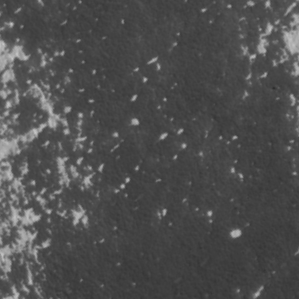
Label: frost